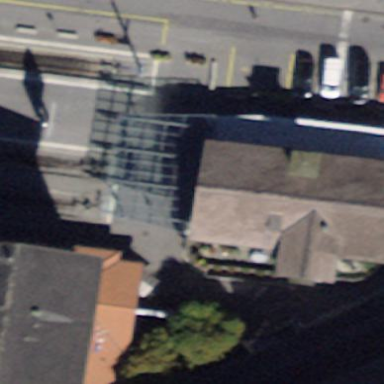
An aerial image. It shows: Train station building.